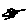
Label: square